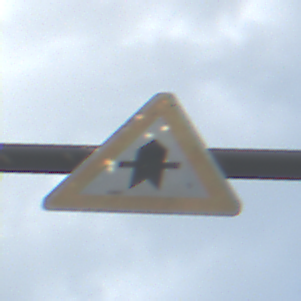
Verkehrszeichen: Vorfahrt
Umgebung: Outdoor, Suburban
Tageszeit: MorningAfternoon
Wetter: PartlyCloudy
Licht: Natural
Jahreszeit: NotSpecified
Kontrast: LowContrast